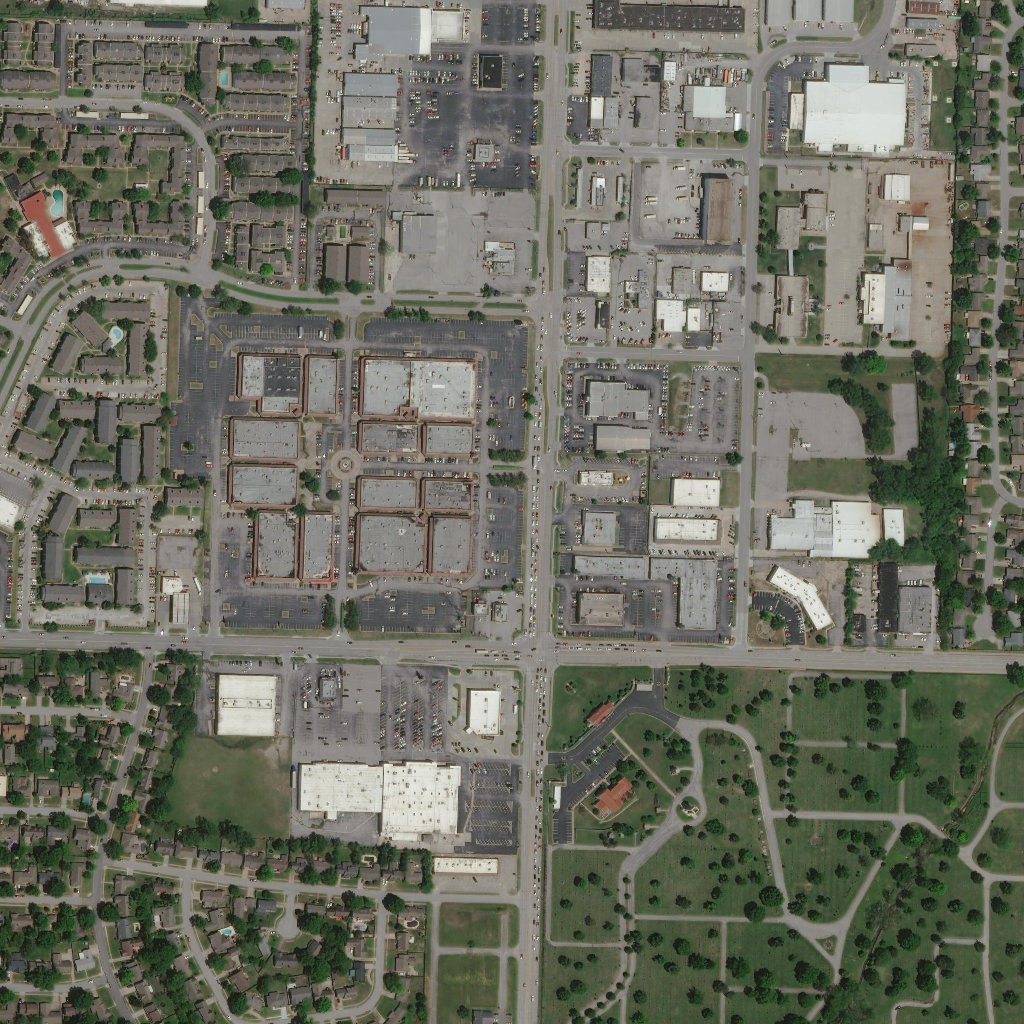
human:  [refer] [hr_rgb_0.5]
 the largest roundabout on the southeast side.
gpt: <box>[[65, 77, 68, 80, 0]]</box>